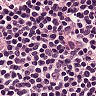
Metastatic tissue present: no